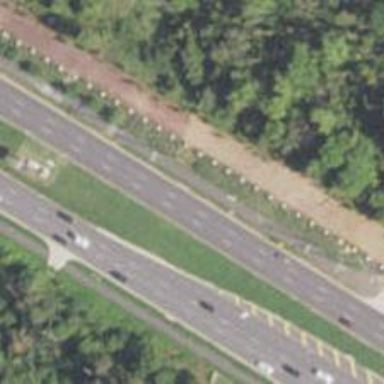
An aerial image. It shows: Expressway with asphalt surface classified as trunk highway.